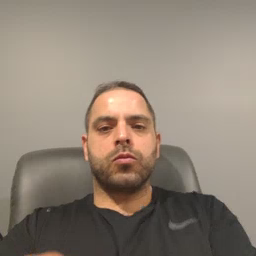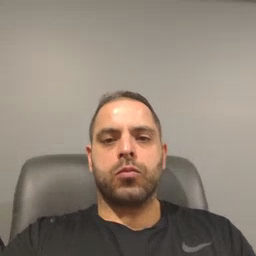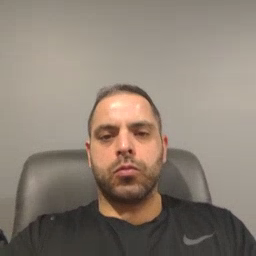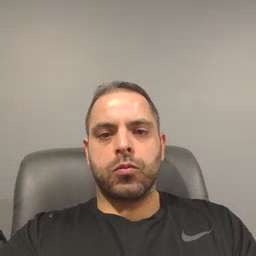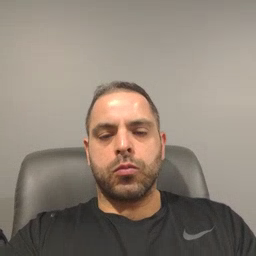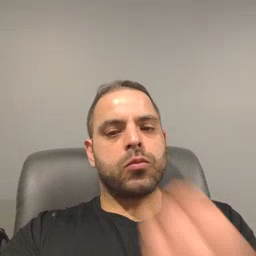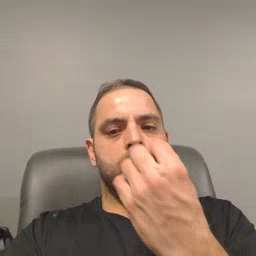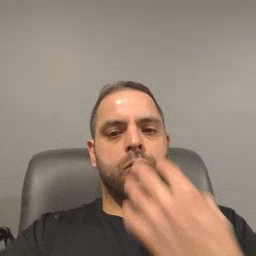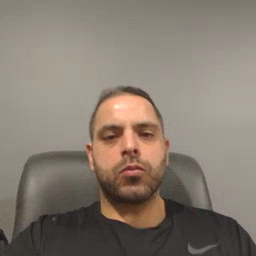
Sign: snack